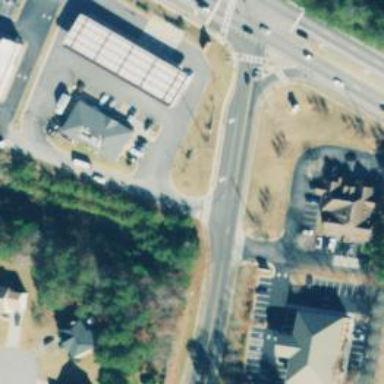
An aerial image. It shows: Marked road crossing.